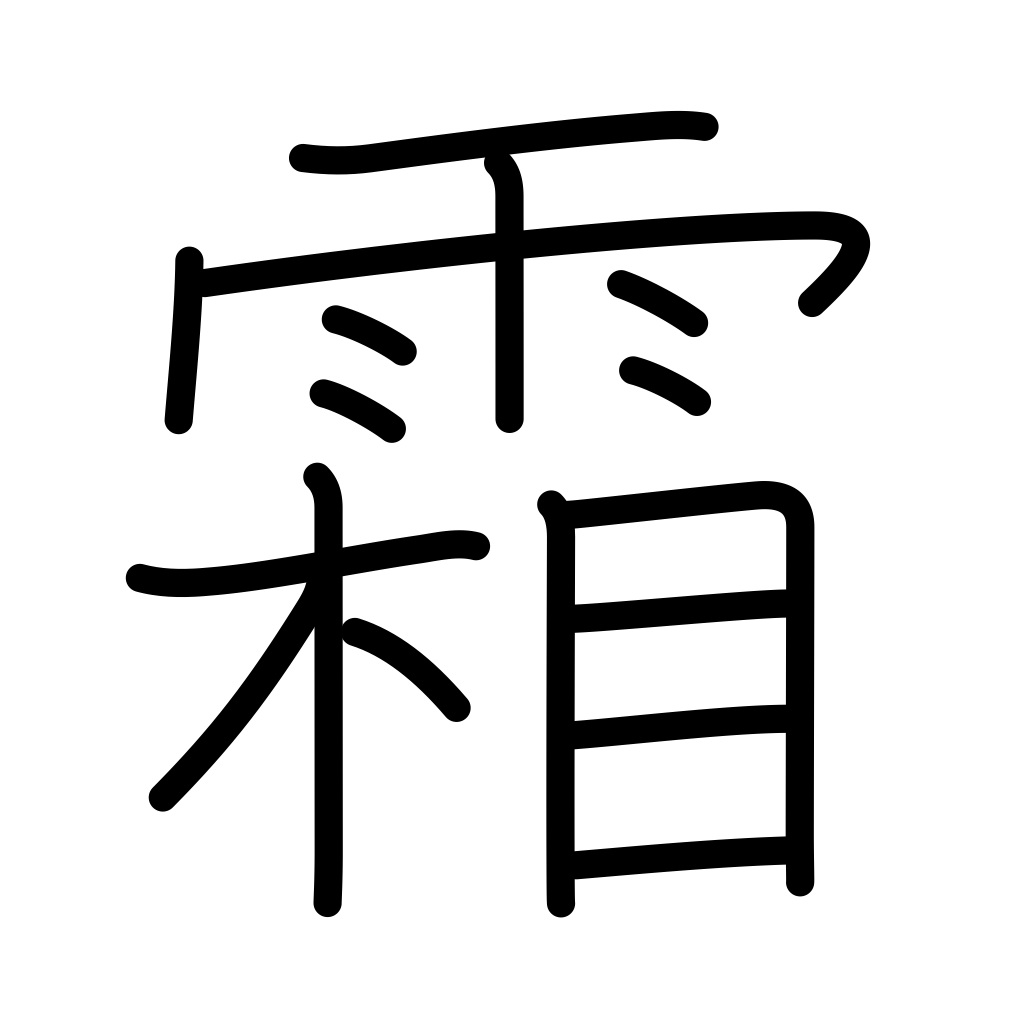
Meaning: frost